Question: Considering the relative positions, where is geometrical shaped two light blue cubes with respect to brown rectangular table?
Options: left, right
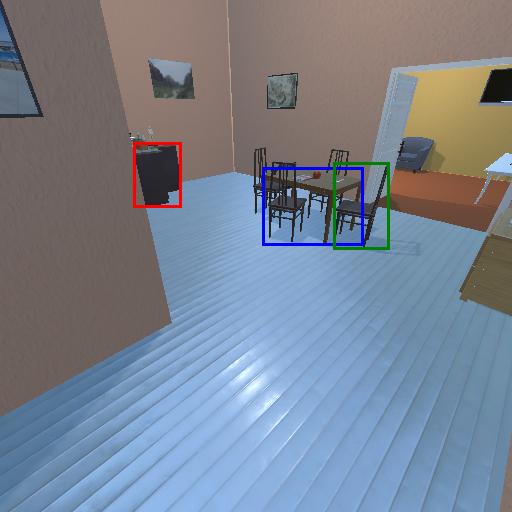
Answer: left